Interaction volume radius: 5 \u00c5
Interaction volume height: 10 \u00c5
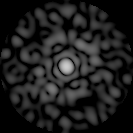
Disorder parameter: 0.8475